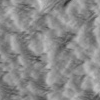
Atmospheric dust classification: not_dusty